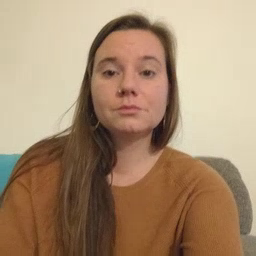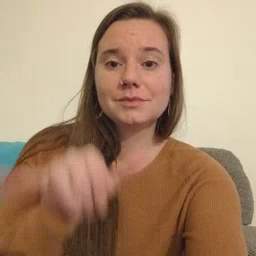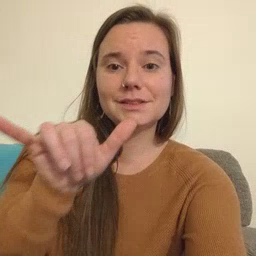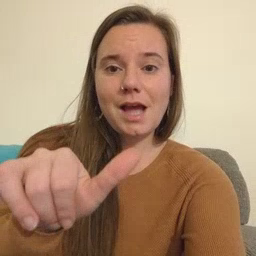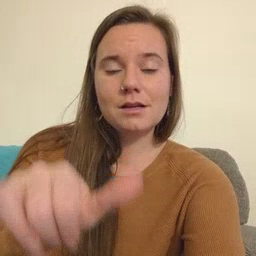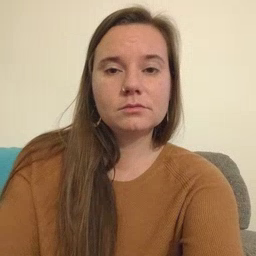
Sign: stay